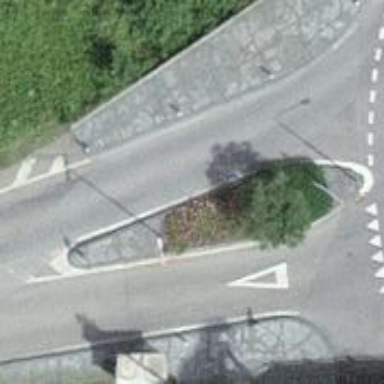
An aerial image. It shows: Bus stop with shelter.